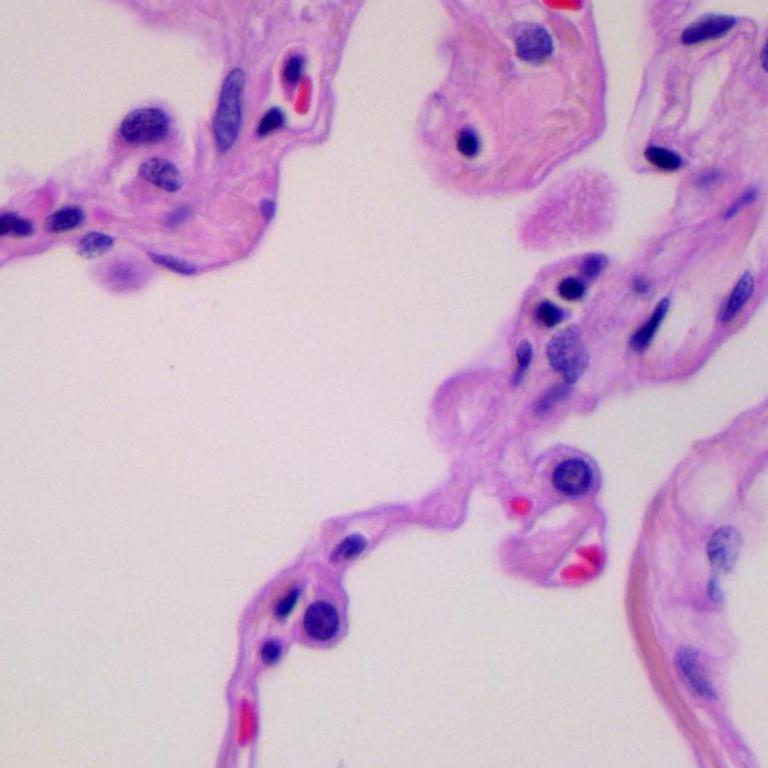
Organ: lung
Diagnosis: benign